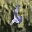
Label: 6